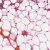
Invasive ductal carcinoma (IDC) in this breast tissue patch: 0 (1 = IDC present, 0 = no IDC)